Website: bh-photo
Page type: payment
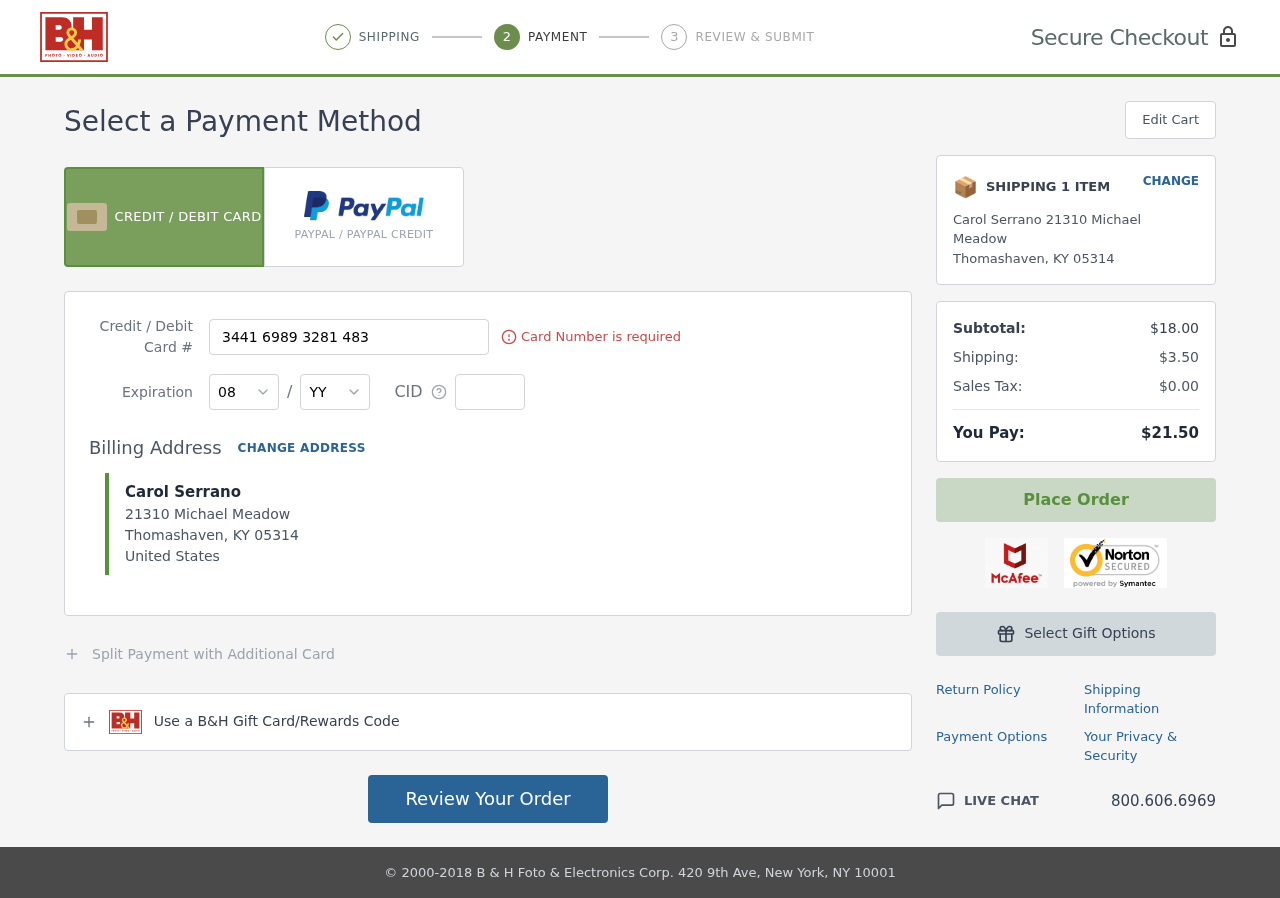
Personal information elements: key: PII_CARD_CVV
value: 0482
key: PII_CARD_EXPIRY_MONTH
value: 08
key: PII_CARD_EXPIRY_YEAR
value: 30
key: PII_CARD_NUMBER
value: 3441 6989 3281 483
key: PII_CITY
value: Thomashaven
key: PII_COUNTRY
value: United States
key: PII_FULLNAME
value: Carol Serrano
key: PII_POSTCODE
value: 05314
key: PII_STATE_ABBR
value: KY
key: PII_STREET
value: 21310 Michael Meadow
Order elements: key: ORDER_NUM_ITEMS
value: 1
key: ORDER_SUBTOTAL
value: $18.00
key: ORDER_SHIPPING_COST
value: $3.50
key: ORDER_TAX
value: $0.00
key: ORDER_TOTAL
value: $21.50